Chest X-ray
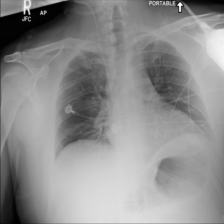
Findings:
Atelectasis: negative
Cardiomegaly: negative
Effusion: negative
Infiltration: negative
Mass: negative
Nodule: negative
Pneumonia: negative
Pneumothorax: negative
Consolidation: negative
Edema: negative
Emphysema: negative
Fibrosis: negative
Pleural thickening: negative
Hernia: negative